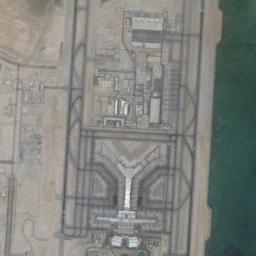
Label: airport